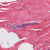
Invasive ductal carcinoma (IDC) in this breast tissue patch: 0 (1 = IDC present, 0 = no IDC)